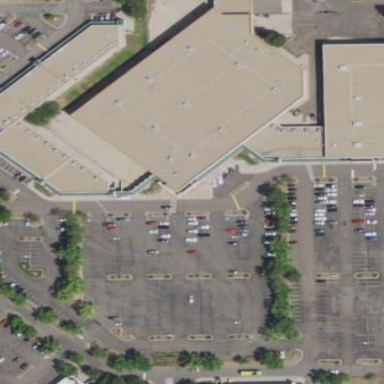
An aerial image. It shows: Parking area.